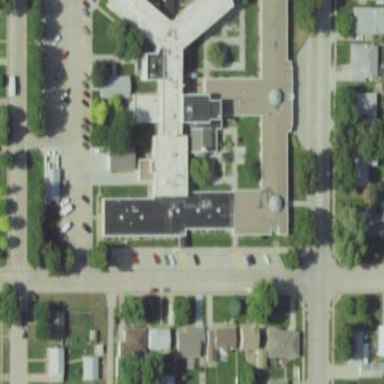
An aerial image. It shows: Nursing home.